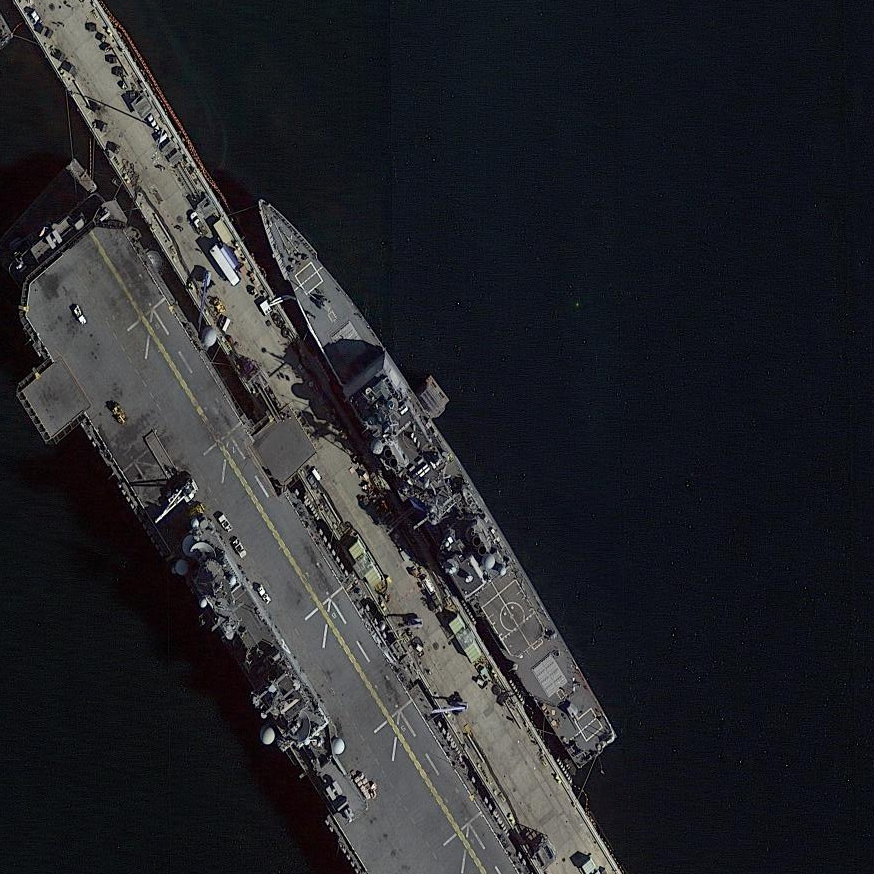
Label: cruiser